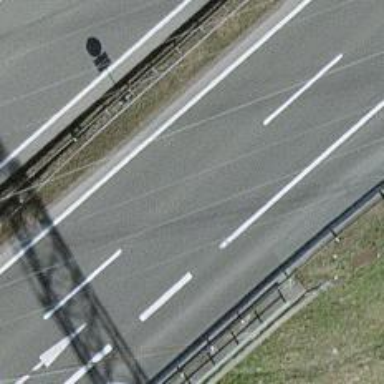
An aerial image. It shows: Motorway junction.